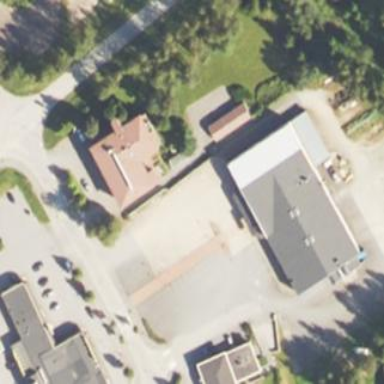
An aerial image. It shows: Parking area.